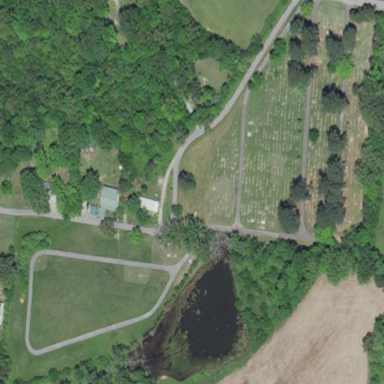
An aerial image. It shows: Cemetery.